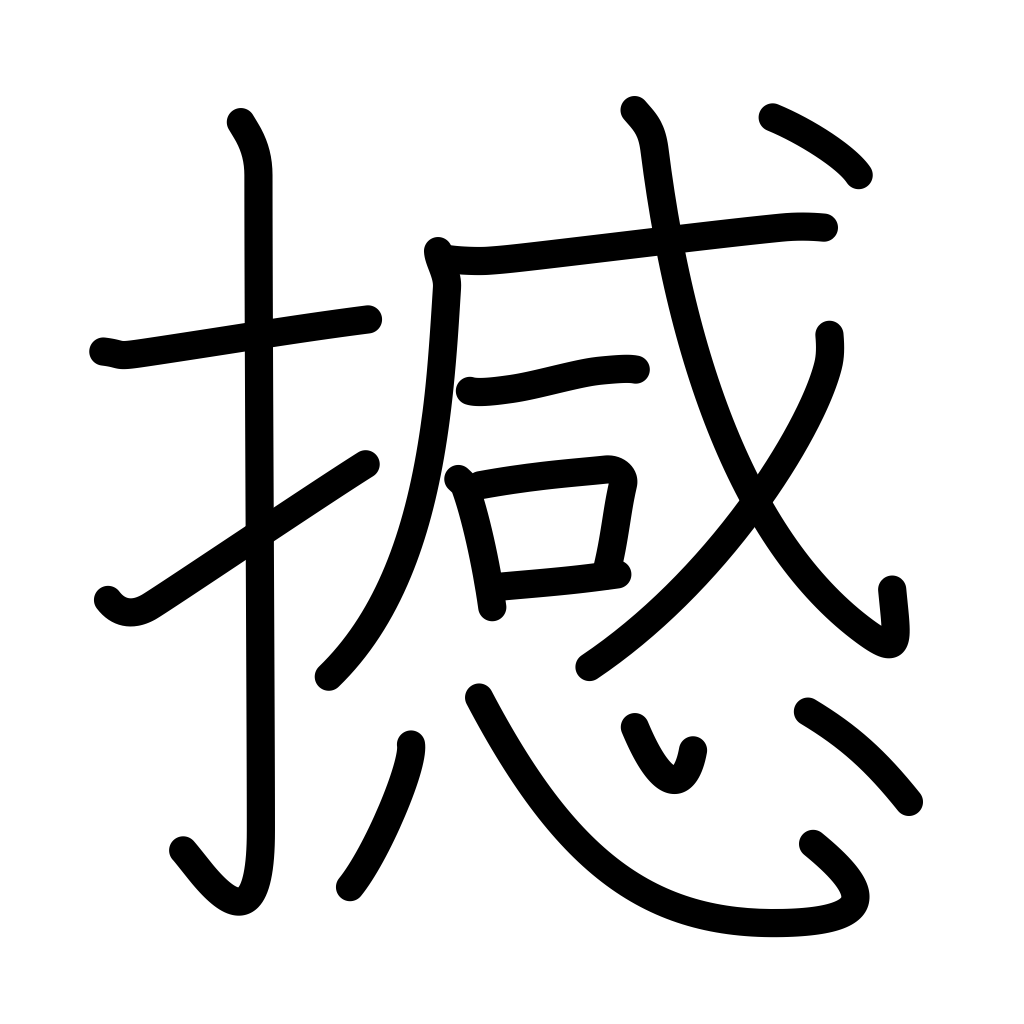
Meaning: move